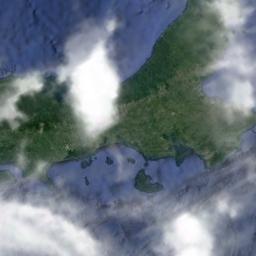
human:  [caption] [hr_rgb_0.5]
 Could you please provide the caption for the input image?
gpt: The stratus clouds and cumulus clouds are located above the sea and the land covered by dense vegetation .

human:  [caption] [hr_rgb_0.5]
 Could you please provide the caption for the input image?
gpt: Light white clouds floating on green land and blue sea .

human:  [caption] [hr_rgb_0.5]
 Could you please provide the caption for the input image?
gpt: The white cloud is above green land and blue sea .

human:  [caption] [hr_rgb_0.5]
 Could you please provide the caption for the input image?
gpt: There were impenetrable clouds in the air, And we could barely see anything on the ground .

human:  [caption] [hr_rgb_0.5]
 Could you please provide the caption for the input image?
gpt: There are pieces of white clouds over a green island .